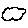
Label: cloud